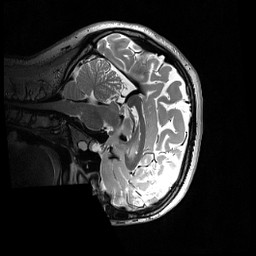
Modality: T2w
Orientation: sagittal
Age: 22
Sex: female
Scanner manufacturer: siemens
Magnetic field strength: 3 T
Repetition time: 3.2 s
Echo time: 0.566 s